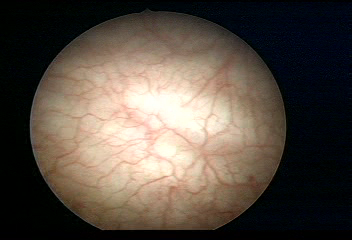
Modality: WLC
Class: Normal mucosa
Bladder cancer association: No